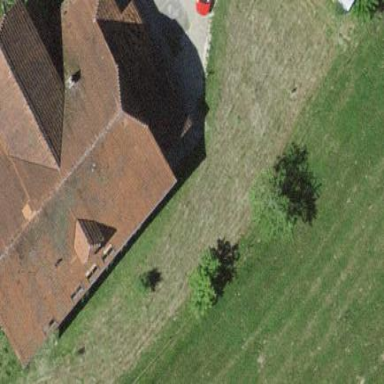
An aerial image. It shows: Farm building.